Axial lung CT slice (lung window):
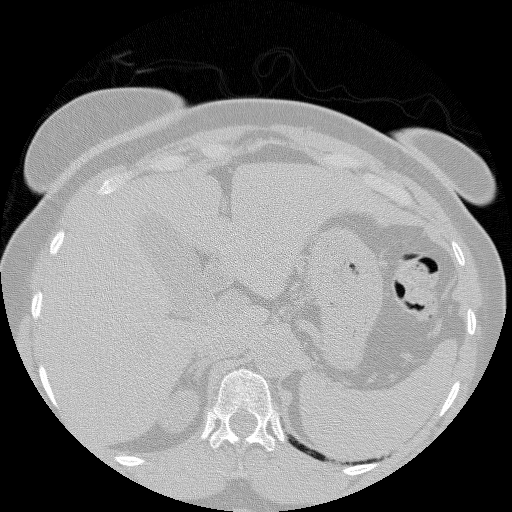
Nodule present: no